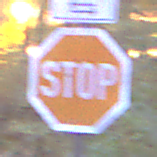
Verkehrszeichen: Stop
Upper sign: RichtungsangabeDurchPfeile9
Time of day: Night
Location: Outdoor (Suburban)
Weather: PartlyCloudy
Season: NotSpecified
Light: Artificial